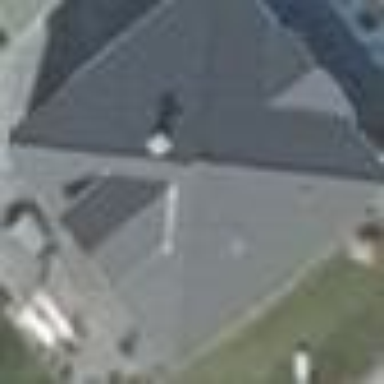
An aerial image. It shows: Detached building with pyramidal roof shape.